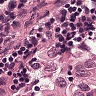
Metastatic tissue present: yes